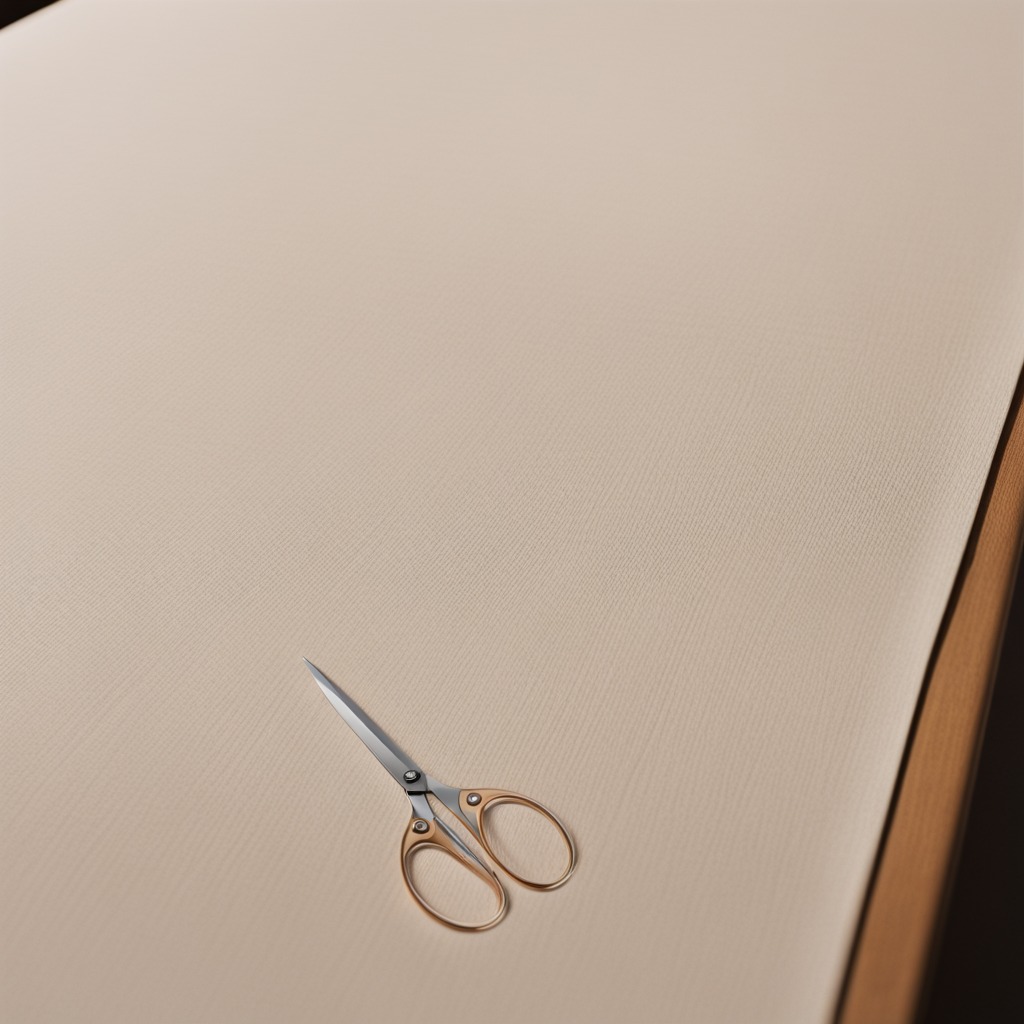
A scissor lying on a wooden table.